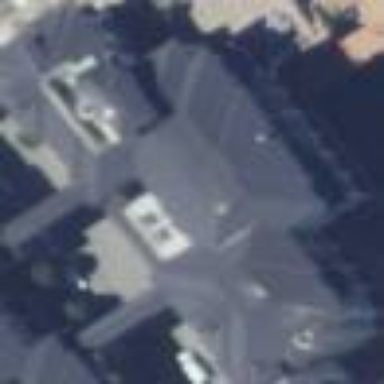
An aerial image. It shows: Building with flat roof.